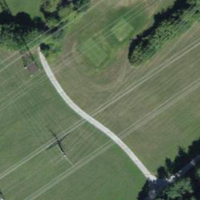
EUNIS habitat code: 53
Species observed at this site:
Salvia pratensis